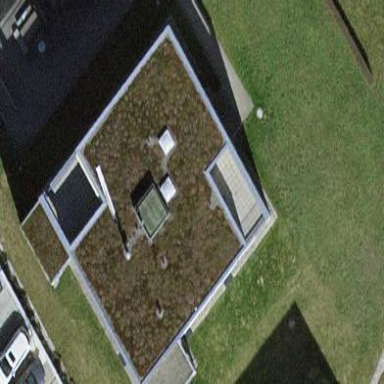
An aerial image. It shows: Apartment building with flat roof.